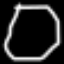
Label: octagon